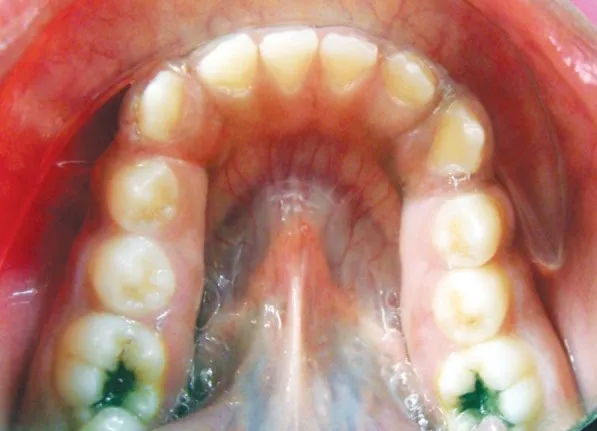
Gingival overgrowth in lower arch.
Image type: radiology (ct)